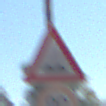
Verkehrszeichen: UnebeneFahrbahn
Zusatzzeichen unten: Geschwindigkeit90
Umgebung: Outdoor, Nature
Tageszeit: Midday
Wetter: Clear
Licht: Natural
Jahreszeit: Summer
Kontrast: HighContrast